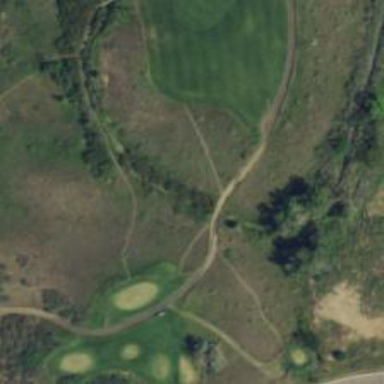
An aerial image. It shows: Golf hole.